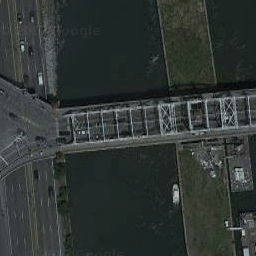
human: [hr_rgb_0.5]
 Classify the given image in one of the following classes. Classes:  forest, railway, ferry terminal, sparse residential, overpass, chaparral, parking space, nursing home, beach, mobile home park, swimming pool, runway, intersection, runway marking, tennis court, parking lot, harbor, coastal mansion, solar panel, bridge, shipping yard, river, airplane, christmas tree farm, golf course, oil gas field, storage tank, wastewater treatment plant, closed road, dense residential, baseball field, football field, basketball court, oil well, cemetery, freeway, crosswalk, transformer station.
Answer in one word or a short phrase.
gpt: bridge